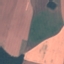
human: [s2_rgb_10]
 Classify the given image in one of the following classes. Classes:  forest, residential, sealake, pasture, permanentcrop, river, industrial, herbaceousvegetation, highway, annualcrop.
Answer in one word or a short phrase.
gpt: AnnualCrop